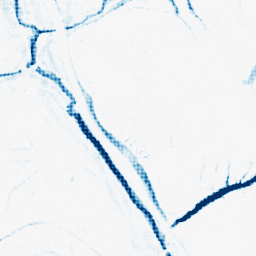
Category: morphological
Decomposition family: morphological_ellipse
Decomposition parameters: operation: closing
width: 10
height: 10
Upsampling method: sinc_hamming
Upsampling parameters: scale: 8
kernel_size: 8
Upsampling scale: 8